Aerial crown-view tile of a tropical tree (Barro Colorado Island, Panama), acquired 20250715:
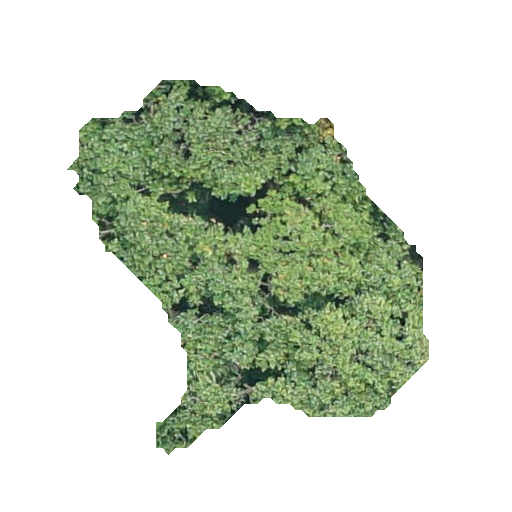
Species: Hieronyma alchorneoides
GBIF accepted scientific name: Hieronyma alchorneoides
Crown area: 121.384 m²